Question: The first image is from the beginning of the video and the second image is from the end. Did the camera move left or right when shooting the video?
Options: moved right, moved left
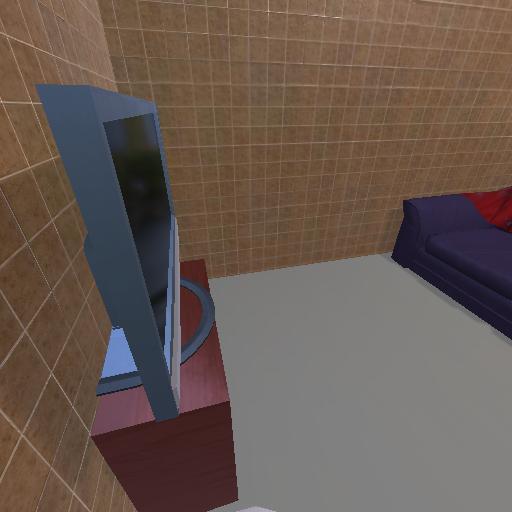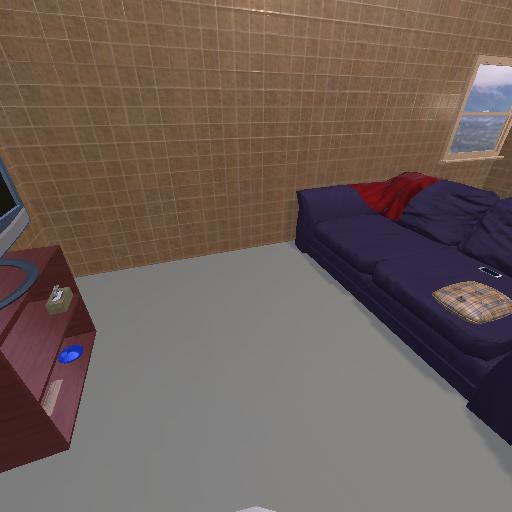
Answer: moved right